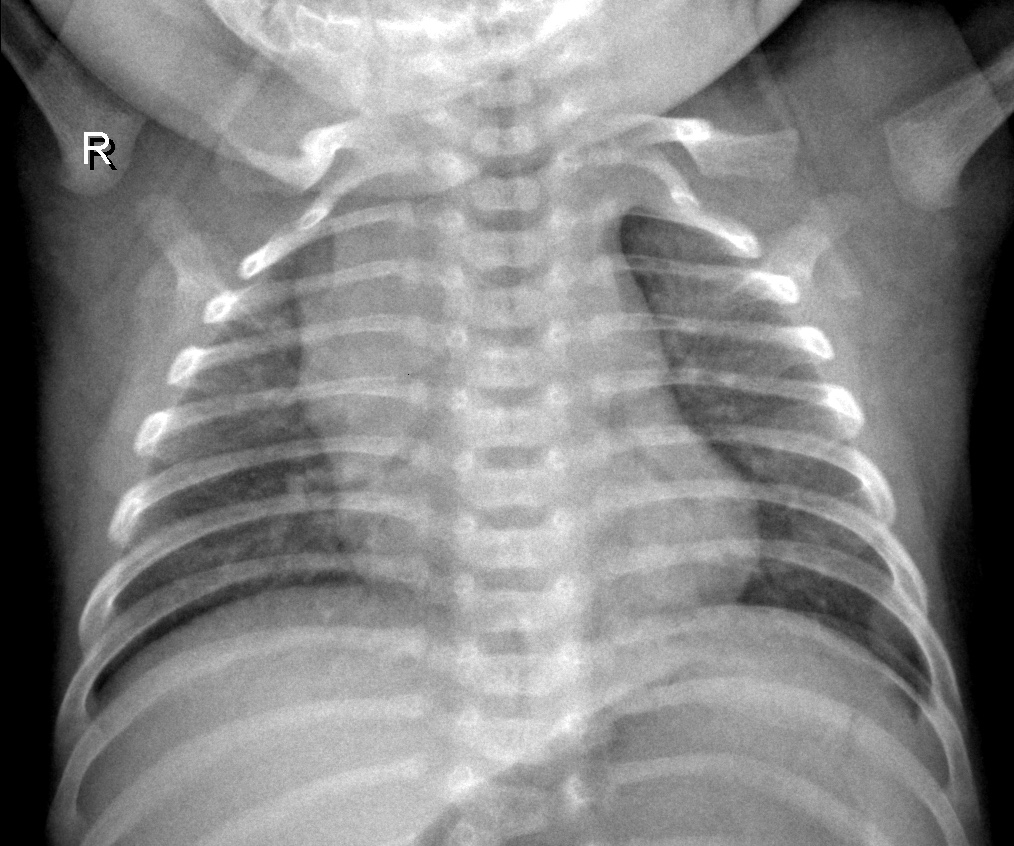
Diagnosis: NORMAL